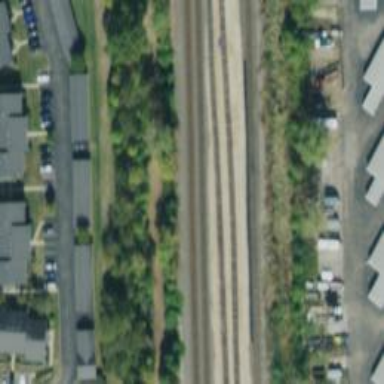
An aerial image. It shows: Railway track.